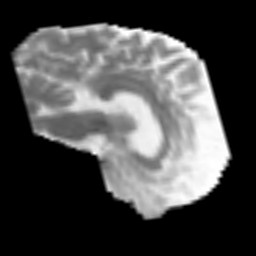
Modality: MD
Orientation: sagittal
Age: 47
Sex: male
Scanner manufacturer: siemens
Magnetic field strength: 3 T
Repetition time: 3.2 s
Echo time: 0.081 s